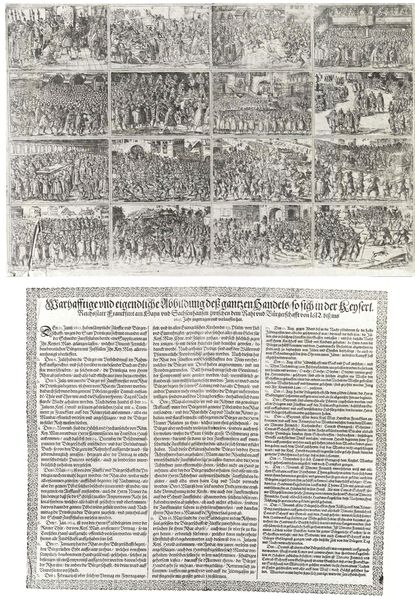
Titel: Warhafftige und eigendliche Abbildung deß gantzen Handels
Institution: (Seriendruck)
Schlagwörter: kampf, weiß, menschen, grau, schwarz, zeichnung, menge, versammlung, alt, rahmen, felder, personen, blatt, handel, schrift, bilder, fotos, grafik, graphik, monochrom, spalten, figuren, krieg, schlacht, crowd, gathering, kaiser, men, people, soldaten, soldiers, white, black, gray, grey, group, wall, pictures, print, deutsch, rechtecke, kolonnen, hälfte, druck, schwarzweiss, druckgrafik, titel, seite, illustration, militär, text, uniform, waffen, zeitschrift, zeitung, bericht, buchstaben, getümmel, überschrift, buchseite, serie, horses, german, germany, zeilen, paper, kupferstich, black and white, castle, army, story, szenen, fraktur, writing, flugblatt, altdeutsch, altdeutsche, sütterlin, beschreibung, letters, scene, person, city, newspaper, squares, legs, war, book, bildergeschichte, bildfolge, artikel, illustrationen, humans, kupferstick, plate, bible, narrative, page, comic, scenes, spears, sechzehn, words, manuscript, announcement, zeitungsseite, weapons, 16, elephant, kipferstich, news, language, panels, illustrations, document, journalism, article, illustrated, scjhrift, bildseite, abblildungen, population, ansammlungen, zusammenkünfte, paragraphs, walled, alte buchseite / druck, report, mendschen,assen, gatherings, ocmic, abbildung, black and b=white